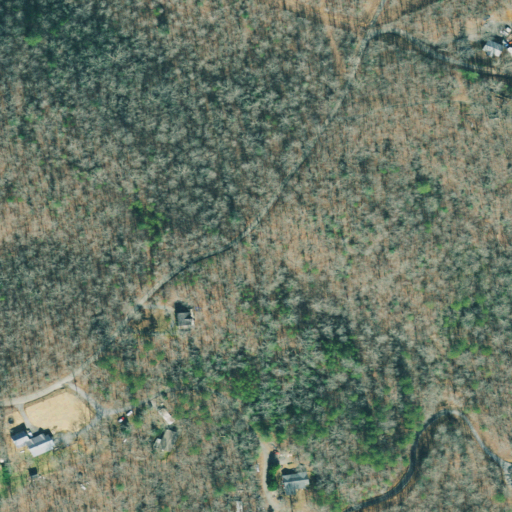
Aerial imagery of ridge(s) in Georgia named Harper Ridge containing deciduous forest, open development, mixed forest, grassland, and shrub